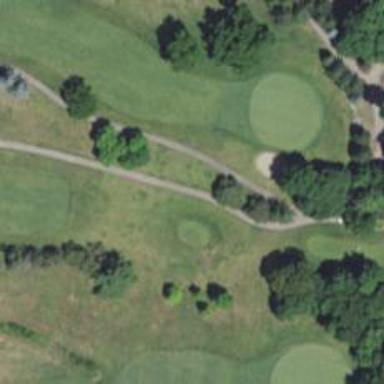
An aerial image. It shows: Path designated for golf carts.